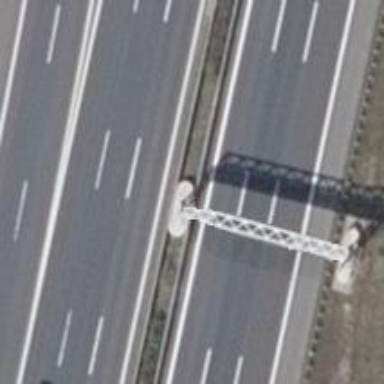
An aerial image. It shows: Gantry structure.